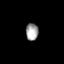
Tissue: prostate
Cell type: Myeloid cells
Senescence score: 0.3329
Nuclear area (px): 209
Mean DAPI intensity: 161.751